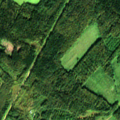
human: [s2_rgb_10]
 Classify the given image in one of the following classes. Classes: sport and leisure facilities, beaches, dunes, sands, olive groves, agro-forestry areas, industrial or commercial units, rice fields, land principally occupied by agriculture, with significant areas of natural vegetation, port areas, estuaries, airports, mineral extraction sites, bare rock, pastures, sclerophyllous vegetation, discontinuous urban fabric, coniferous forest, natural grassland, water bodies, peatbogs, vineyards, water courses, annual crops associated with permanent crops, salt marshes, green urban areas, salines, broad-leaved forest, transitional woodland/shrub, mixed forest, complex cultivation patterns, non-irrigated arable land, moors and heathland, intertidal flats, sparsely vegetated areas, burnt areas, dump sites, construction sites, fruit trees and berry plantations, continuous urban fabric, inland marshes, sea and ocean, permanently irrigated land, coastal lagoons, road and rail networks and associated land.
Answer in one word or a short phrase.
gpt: pastures, complex cultivation patterns, land principally occupied by agriculture, with significant areas of natural vegetation, coniferous forest, mixed forest, transitional woodland/shrub